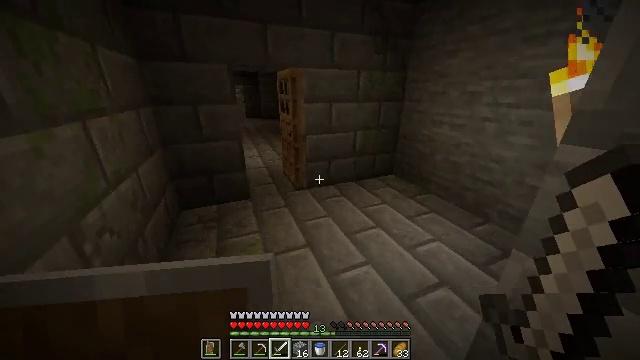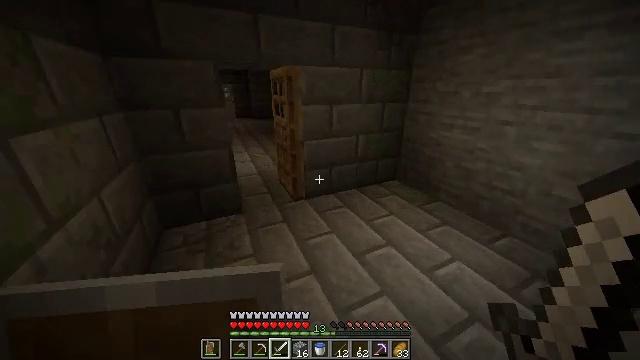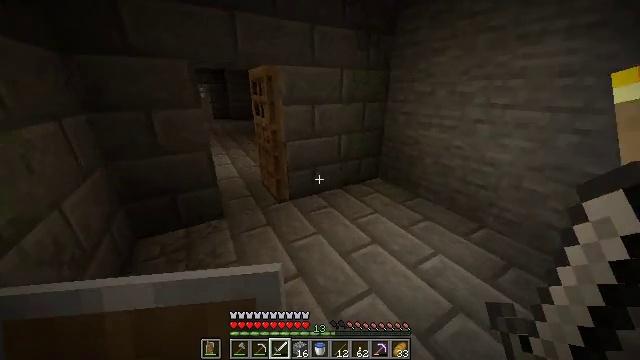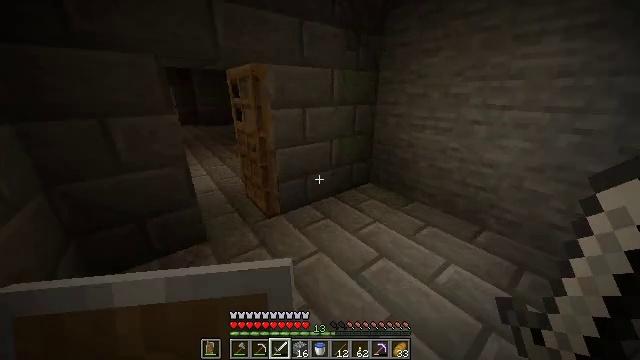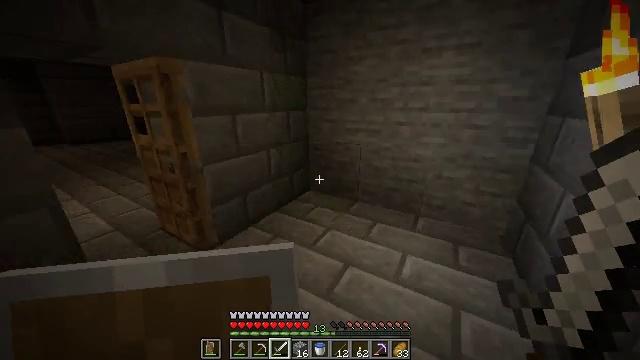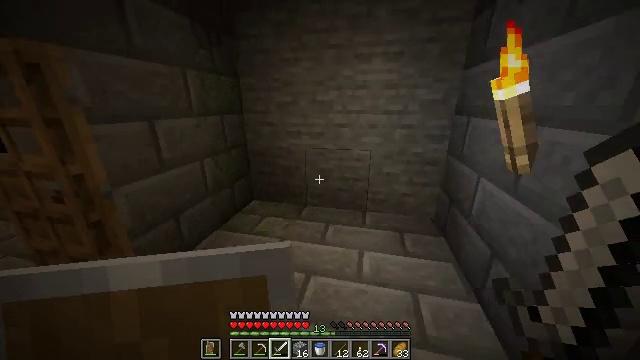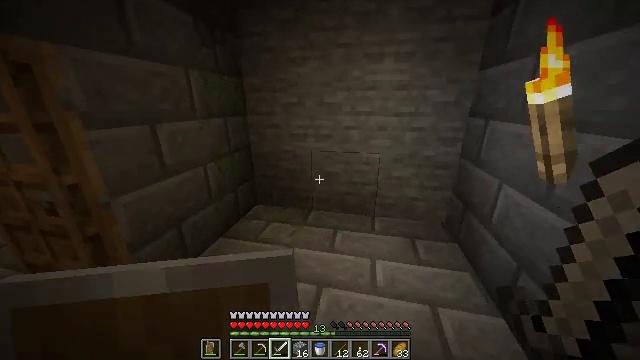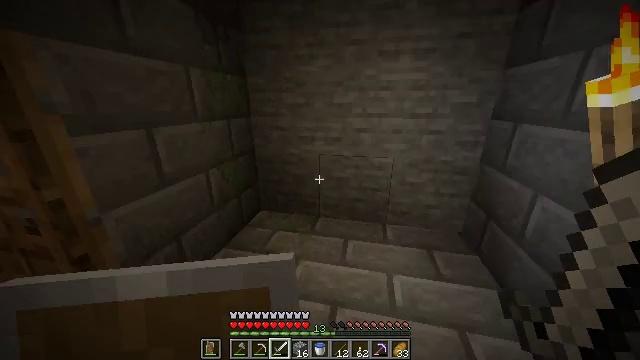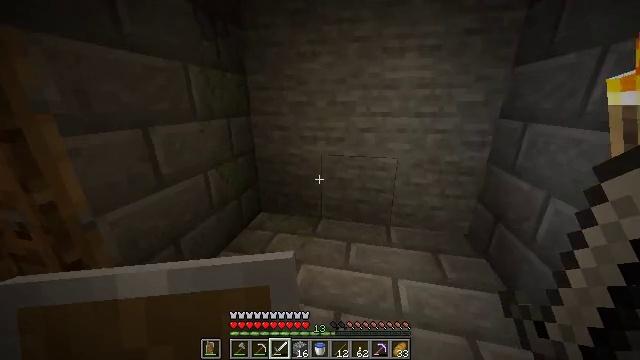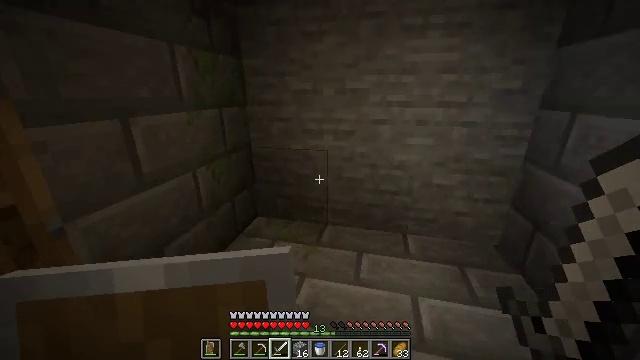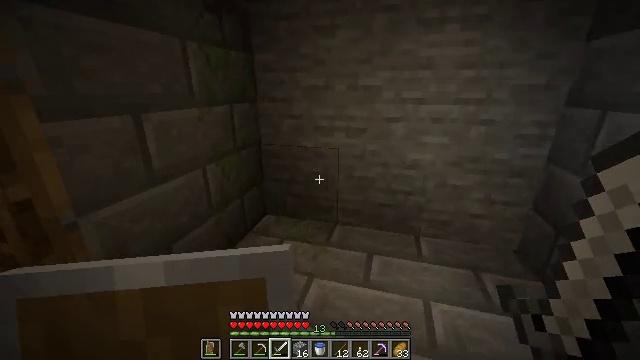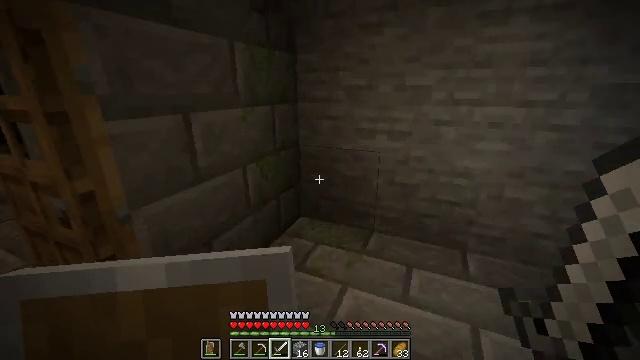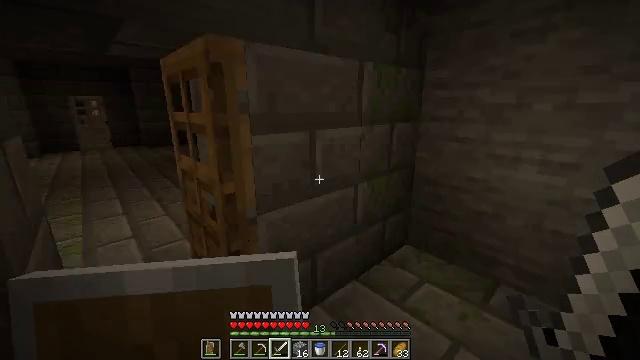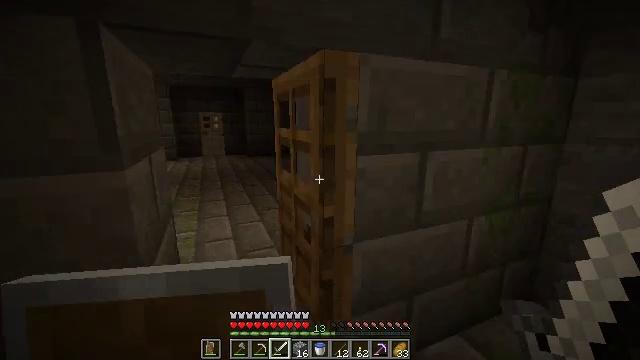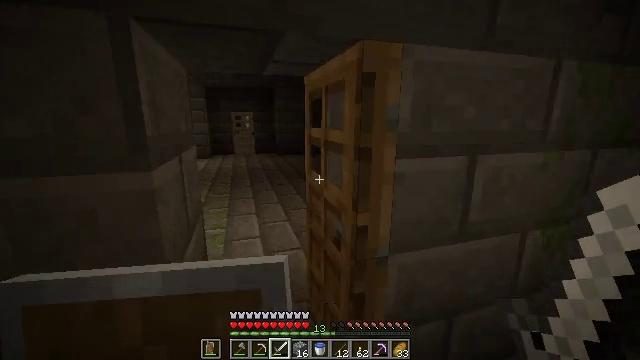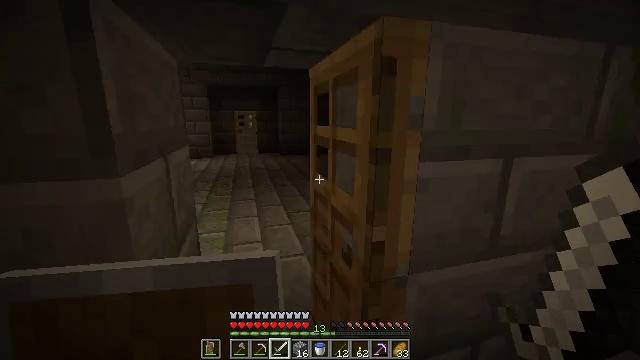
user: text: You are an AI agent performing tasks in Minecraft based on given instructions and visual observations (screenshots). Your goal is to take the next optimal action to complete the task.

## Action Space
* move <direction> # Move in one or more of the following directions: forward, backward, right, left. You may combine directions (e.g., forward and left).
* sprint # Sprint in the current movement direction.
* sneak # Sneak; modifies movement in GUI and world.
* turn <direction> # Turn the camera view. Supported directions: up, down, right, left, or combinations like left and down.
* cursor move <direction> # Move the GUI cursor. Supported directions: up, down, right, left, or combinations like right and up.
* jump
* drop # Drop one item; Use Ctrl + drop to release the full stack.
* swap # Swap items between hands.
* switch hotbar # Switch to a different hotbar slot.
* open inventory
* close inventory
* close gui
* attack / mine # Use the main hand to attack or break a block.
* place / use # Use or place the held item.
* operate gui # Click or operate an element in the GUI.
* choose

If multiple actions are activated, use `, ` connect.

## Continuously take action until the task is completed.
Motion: motion action
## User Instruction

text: Drop stone bricks.
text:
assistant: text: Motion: move forward and move left, turn right
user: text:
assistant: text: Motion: move forward and move left, turn right
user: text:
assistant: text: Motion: move forward and move left, turn right
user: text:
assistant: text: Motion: move forward and move left, turn right and up
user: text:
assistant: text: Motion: move forward and move left, turn right
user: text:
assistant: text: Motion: move forward
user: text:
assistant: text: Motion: no_op
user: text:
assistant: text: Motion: no_op
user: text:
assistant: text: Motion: no_op
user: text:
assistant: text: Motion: turn left
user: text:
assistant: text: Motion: move forward and move left, turn left
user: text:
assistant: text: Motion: move forward and move left, turn left and up
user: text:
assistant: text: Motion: move forward and move left, turn left and up
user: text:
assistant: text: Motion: move forward, turn left
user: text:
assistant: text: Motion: move forward
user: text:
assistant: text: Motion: move forward
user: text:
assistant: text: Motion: move forward, turn left
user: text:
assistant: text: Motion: move forward, turn left and down
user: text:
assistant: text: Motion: move forward, turn left
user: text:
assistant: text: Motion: move forward, sprint
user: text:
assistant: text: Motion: move forward, sprint
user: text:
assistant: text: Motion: move forward, sprint
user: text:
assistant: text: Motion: move forward, sprint
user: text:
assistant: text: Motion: move forward, sprint
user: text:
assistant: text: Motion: move forward, sprint
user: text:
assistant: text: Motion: move forward, sprint
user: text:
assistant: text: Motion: move forward
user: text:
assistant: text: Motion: move forward
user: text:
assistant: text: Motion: move forward, turn left
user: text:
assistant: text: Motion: move forward, turn left